Field crop: tomato
Growth stage: 2
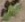
Species: solanum